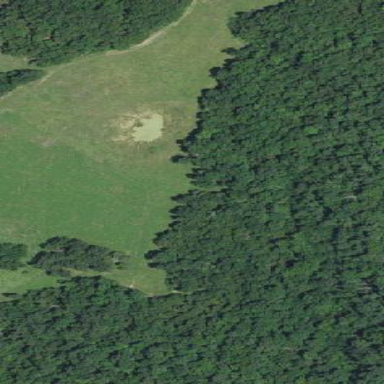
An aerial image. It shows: Serene woodland landscape.